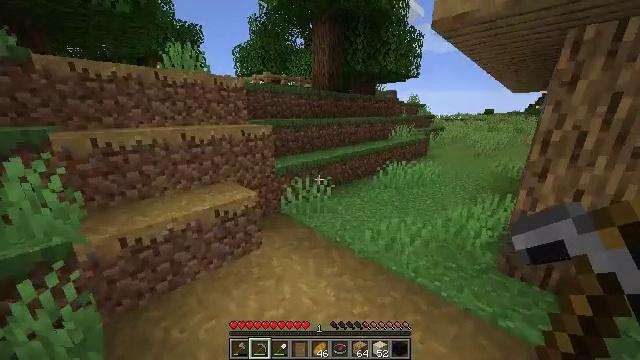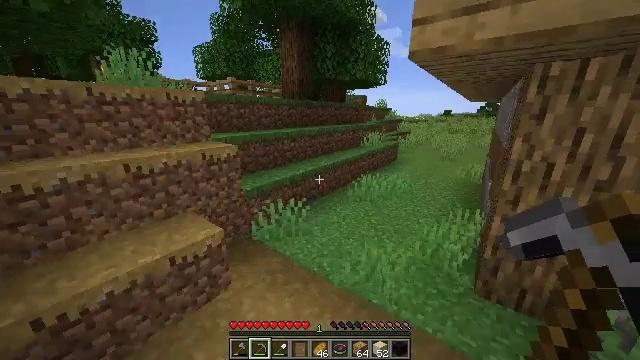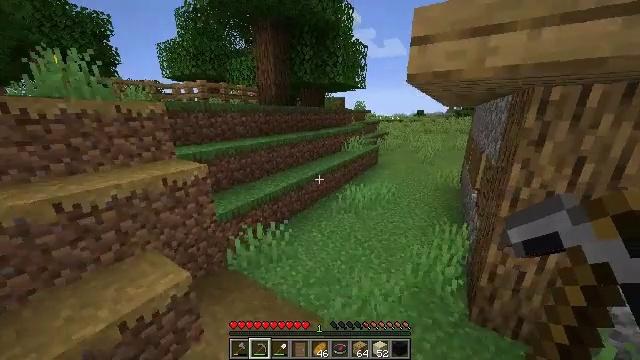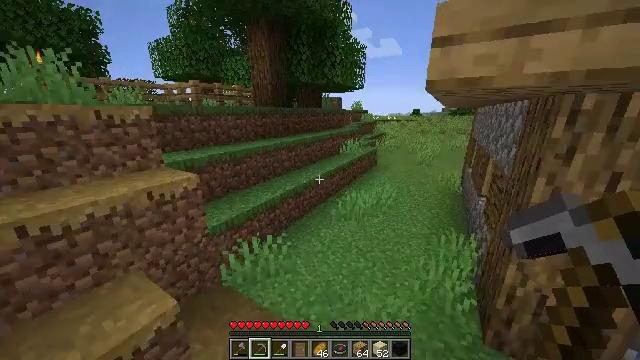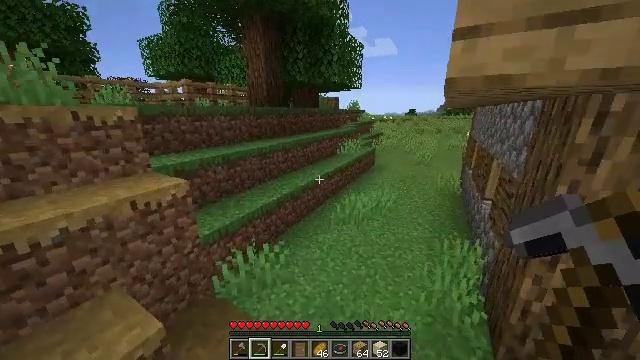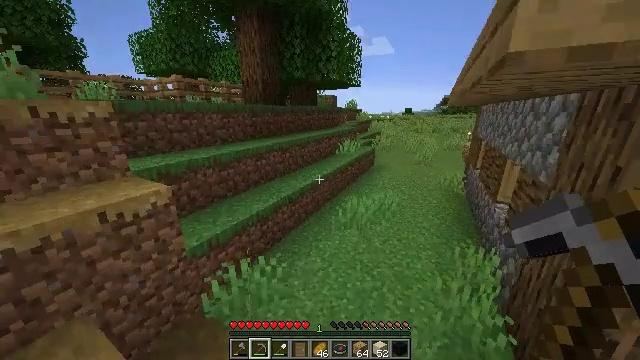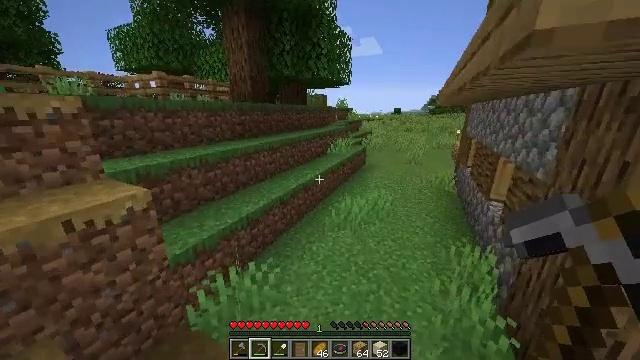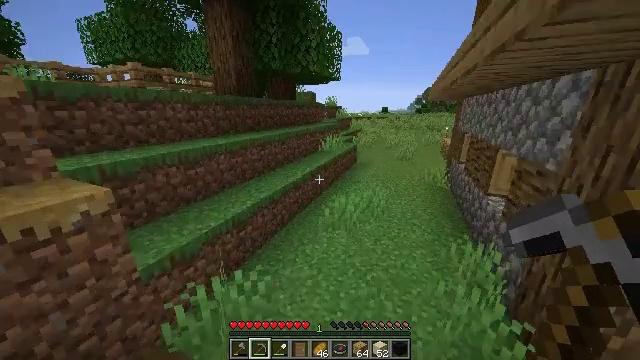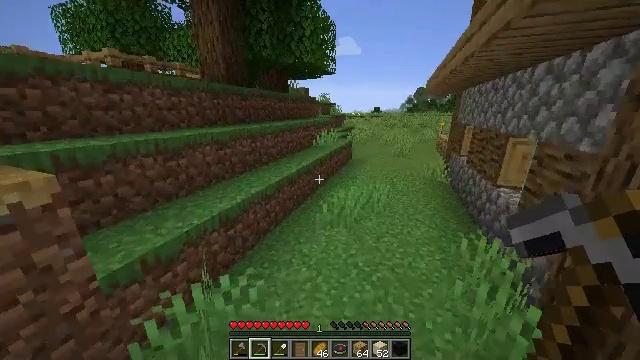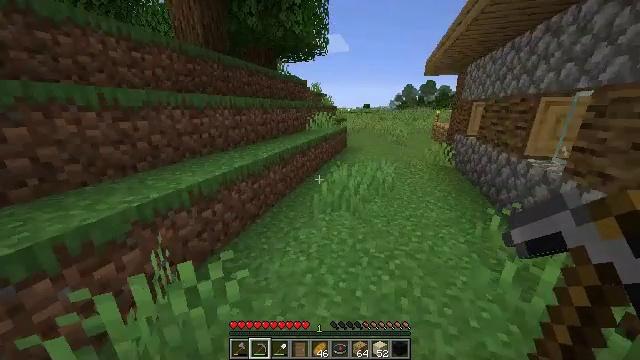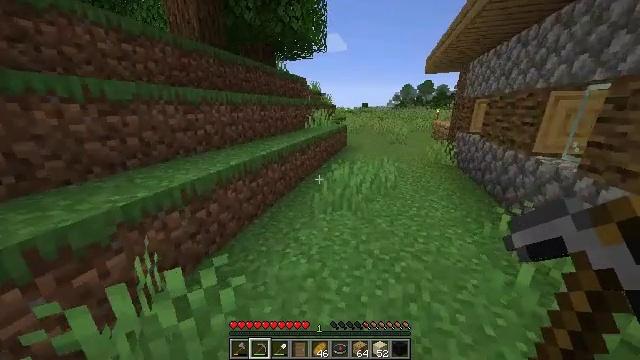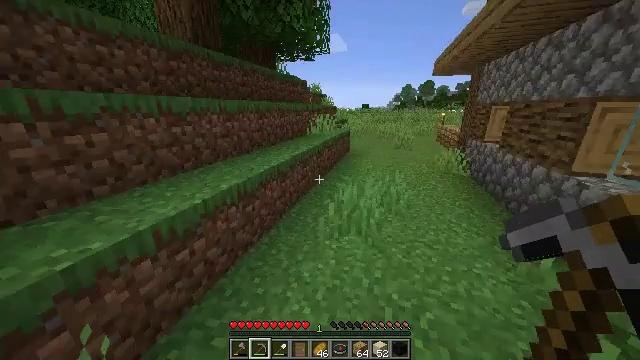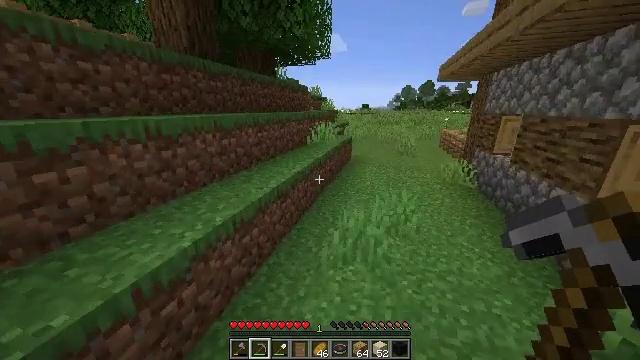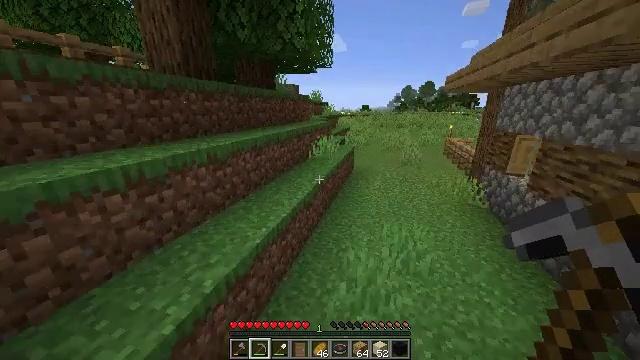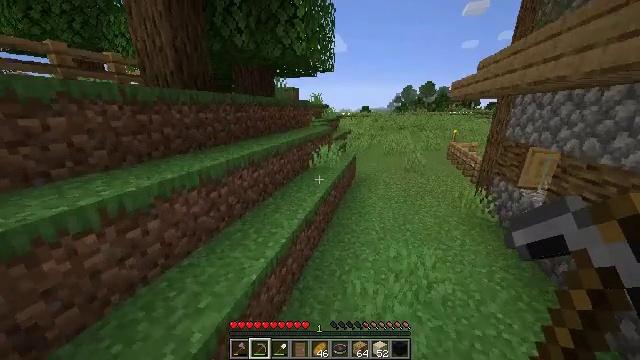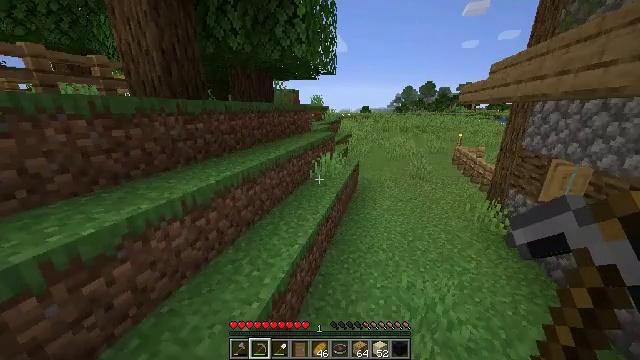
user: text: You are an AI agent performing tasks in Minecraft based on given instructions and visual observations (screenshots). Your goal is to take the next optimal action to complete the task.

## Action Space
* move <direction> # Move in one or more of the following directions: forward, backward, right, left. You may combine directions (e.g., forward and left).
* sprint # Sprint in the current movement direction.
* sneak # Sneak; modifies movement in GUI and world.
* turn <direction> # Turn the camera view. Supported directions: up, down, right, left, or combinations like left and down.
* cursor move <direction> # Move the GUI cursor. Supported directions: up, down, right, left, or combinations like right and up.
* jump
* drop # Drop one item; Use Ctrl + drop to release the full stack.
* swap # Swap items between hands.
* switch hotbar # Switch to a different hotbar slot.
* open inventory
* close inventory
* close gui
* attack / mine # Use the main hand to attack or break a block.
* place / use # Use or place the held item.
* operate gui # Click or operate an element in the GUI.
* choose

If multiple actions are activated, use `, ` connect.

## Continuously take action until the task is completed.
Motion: motion action
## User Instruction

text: Collect sugar cane near water sources.
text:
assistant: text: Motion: move forward, sprint, turn right, jump
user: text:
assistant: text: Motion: move forward, sprint, turn right, jump
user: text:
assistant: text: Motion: move forward, sprint, jump
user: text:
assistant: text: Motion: move forward, sprint, turn right, jump
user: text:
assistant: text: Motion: move forward, sprint, jump
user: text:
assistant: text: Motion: move forward, sprint, turn right, jump
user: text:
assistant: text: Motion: move forward, sprint, turn right, jump
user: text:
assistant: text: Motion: move forward, sprint, turn right, jump
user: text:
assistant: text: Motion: move forward, sprint, turn right, jump
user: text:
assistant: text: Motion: move forward, sprint, jump
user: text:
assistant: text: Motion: move forward, sprint, jump
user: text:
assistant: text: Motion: move forward, sprint, jump
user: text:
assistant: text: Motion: move forward, sprint, jump
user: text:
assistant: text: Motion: move forward, sprint, jump
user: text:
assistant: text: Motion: move forward, sprint, jump
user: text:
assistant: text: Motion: move forward, sprint, jump
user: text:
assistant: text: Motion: move forward, sprint, jump
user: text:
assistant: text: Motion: move forward, sprint, jump
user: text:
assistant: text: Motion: move forward, sprint, jump
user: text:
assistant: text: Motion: move forward, sprint, jump
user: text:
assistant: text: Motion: move forward, sprint, jump
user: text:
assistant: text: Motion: move forward, sprint, jump
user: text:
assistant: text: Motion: move forward, sprint, jump
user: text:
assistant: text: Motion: move forward, sprint, jump
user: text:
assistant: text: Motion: move forward, sprint, jump
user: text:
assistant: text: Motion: move forward, sprint, turn up, jump
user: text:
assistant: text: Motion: move forward, sprint, turn up, jump
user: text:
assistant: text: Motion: move forward, sprint, turn up, jump
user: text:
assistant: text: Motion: move forward, sprint, turn left and up, jump
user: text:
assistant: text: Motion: move forward, sprint, jump